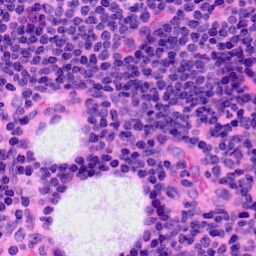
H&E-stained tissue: LymphNode